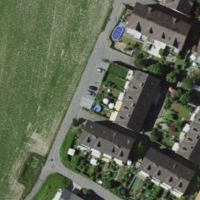
EUNIS habitat code: 55
Species observed at this site:
Anthoxanthum odoratum